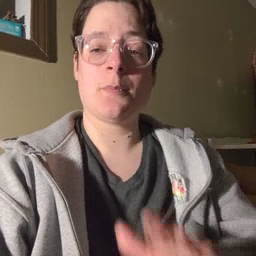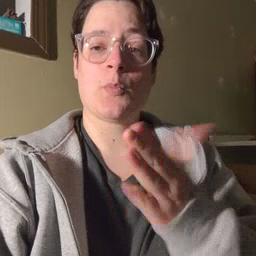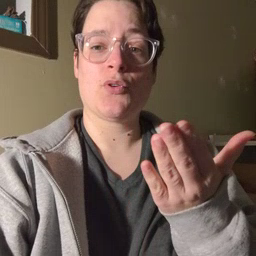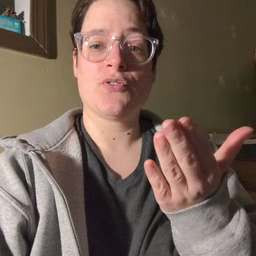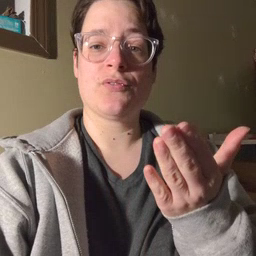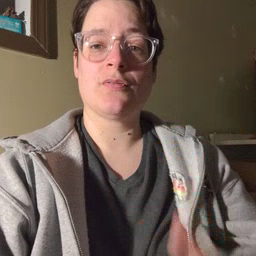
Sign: book